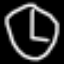
Label: clock